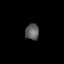
Tissue: lung
Cell type: T cells
Senescence score: 0.2297
Nuclear area (px): 204
Mean DAPI intensity: 99.343